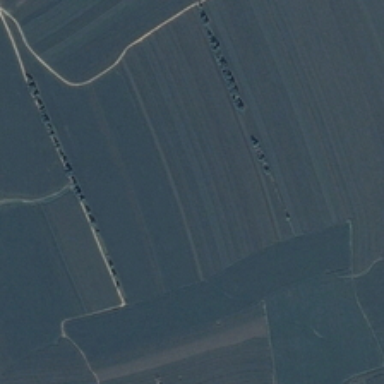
There are many green plants in a large field .